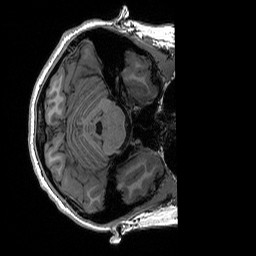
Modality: T1w
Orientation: axial
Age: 18
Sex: female
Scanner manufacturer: siemens
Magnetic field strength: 3 T
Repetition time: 2.53 s
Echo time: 0.0033 s